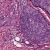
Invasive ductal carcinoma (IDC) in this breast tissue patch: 0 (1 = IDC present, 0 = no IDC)